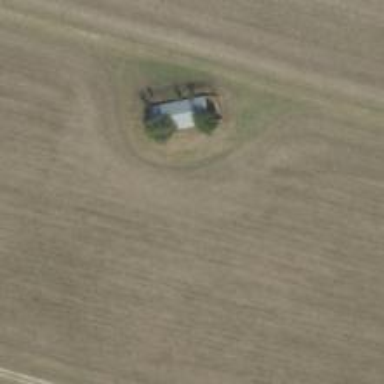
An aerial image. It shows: Military bunker for protection and defense.